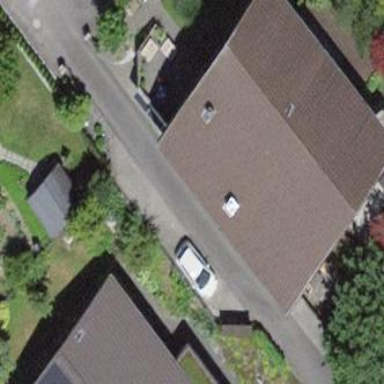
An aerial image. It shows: Gabled roof on residential building.